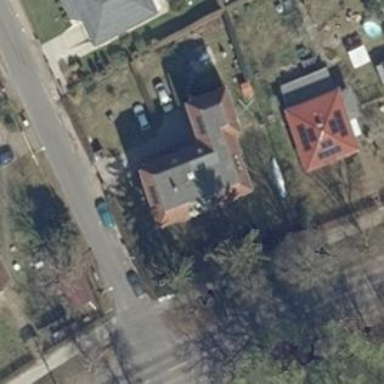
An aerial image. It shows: Detached building with quadruple saltbox roof shape.